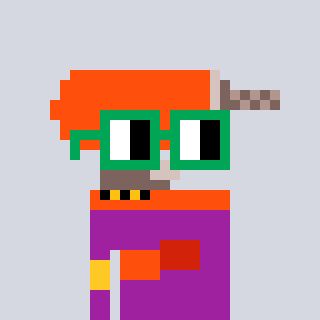
a pixel art character with square green glasses, a drill-shaped head and a magenta-colored body on a cool background